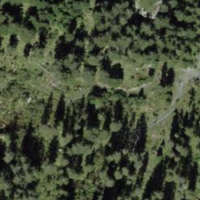
EUNIS habitat code: 48
Species observed at this site:
Vaccinium vitis-idaea